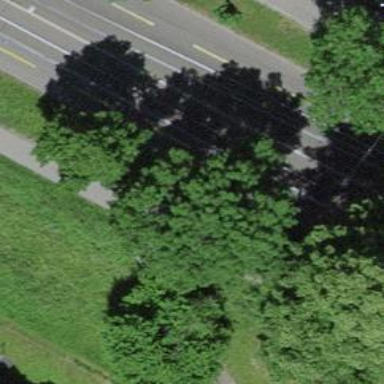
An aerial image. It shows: Tree-lined avenue.